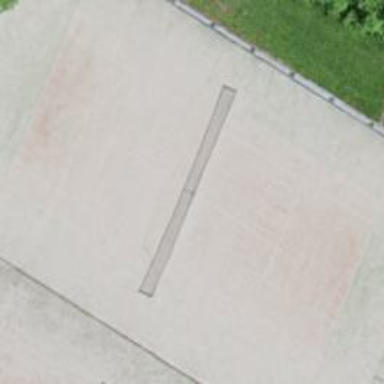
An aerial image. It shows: Tennis court in leisure pitch.